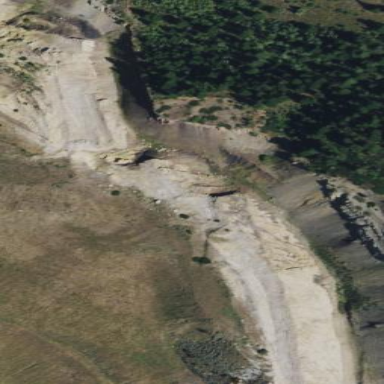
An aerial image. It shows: Quarry area.